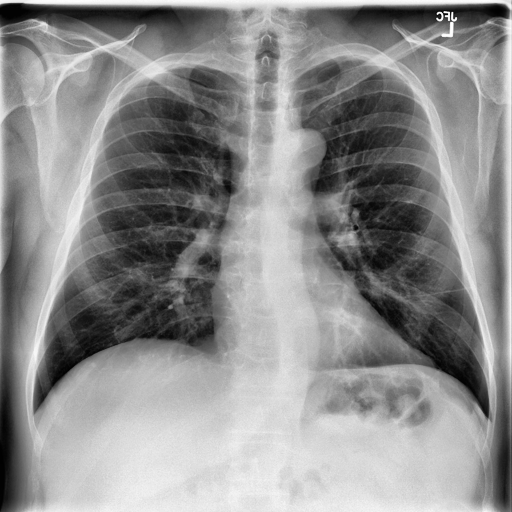
Finding: NORMAL